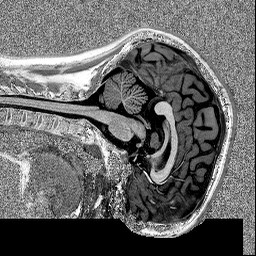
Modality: MP2RAGE
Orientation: sagittal
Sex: female